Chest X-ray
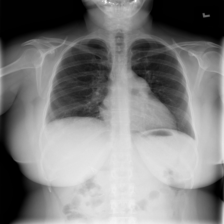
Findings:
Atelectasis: negative
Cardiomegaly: negative
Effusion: negative
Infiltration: negative
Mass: negative
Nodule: negative
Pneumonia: negative
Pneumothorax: negative
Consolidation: negative
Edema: negative
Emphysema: negative
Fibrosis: negative
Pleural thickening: negative
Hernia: negative